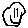
Label: smiley face